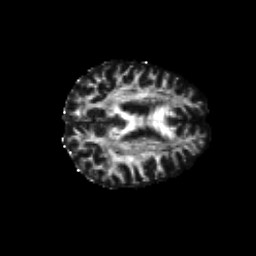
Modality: FA
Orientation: axial
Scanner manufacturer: siemens
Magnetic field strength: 3 T
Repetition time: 6.8 s
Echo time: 0.093 s